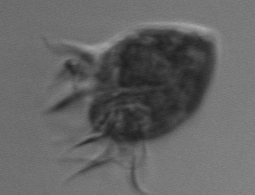
Label: Strombidium_morphotype1